Question: Can I catch the panel name from 'ActionListener'?
Here is some code:
'''
void models (int paneNum, int tabNum, String eQuery, String str, String title) throws SQLException {
intoModels[paneNum] = new JPanel();
intoModels[paneNum].setBackground(c);
intoModels[paneNum].setLayout(new GridLayout(6, 2));
ResultSet rs = DataBase.setConnection().executeQuery(eQuery);
ButtonGroup modelRadioGroup = new ButtonGroup();
while (rs.next()) {
JRadioButton radio = new JRadioButton(rs.getString(str));
radio.addActionListener(new radioButtonActionPerformed());
modelRadioGroup.add(radio);
intoModels[paneNum].add(radio);
}
intoModels[paneNum].setBorder(BorderFactory.createTitledBorder(BorderFactory.createEtchedBorder(), title));
panelsTab[tabNum].add(intoModels[paneNum]);
}
'''
And a listener code:
'''
public class radioButtonActionPerformed implements ActionListener {
public void actionPerformed(ActionEvent e){
System.out.println("Selected radio: " + e.getActionCommand());
selectedModel = e.getActionCommand();
}
}
'''
The interface:
I can get selected radio, but I can't register from which panel. So I need to register the panel and save selected to the array on indexes 0 and 1 for the first and second panel.
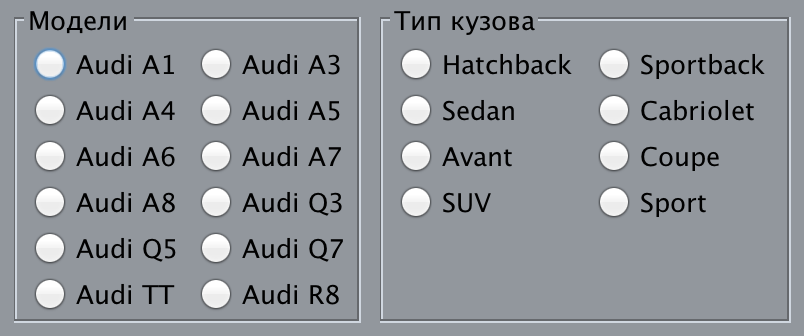
Answer: Have you tried 'component.getParent()' method to get the parent.
'''
public void actionPerformed(ActionEvent e) {
Object src=e.getSource();
if(src instanceof JRadioButton){
Container parent=((JRadioButton)src).getParent();
if(parent instanceof JPanel){
System.out.println(parent.getName());
}
}
}
'''